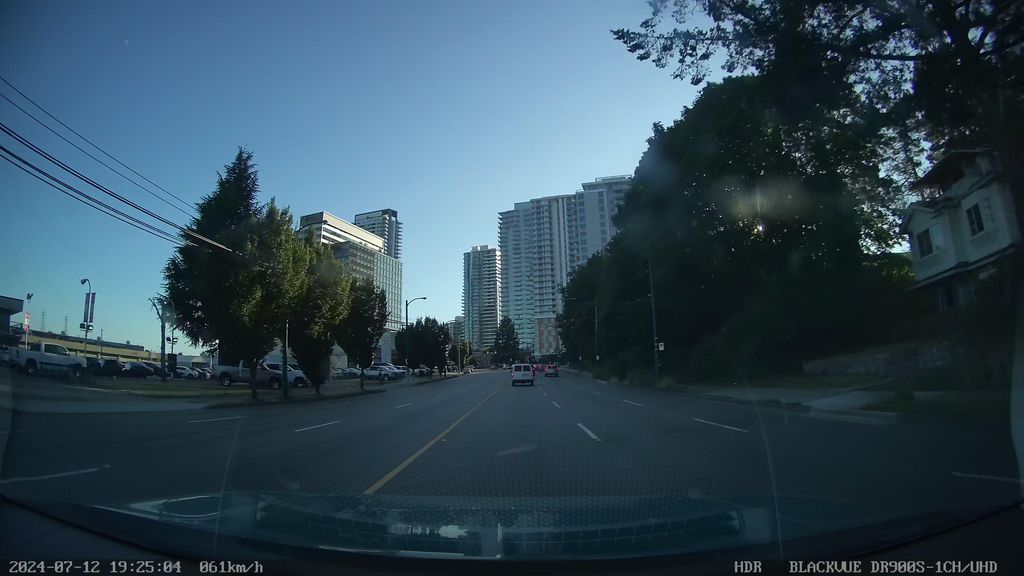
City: vancouver